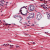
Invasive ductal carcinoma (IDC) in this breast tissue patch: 0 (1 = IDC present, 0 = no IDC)